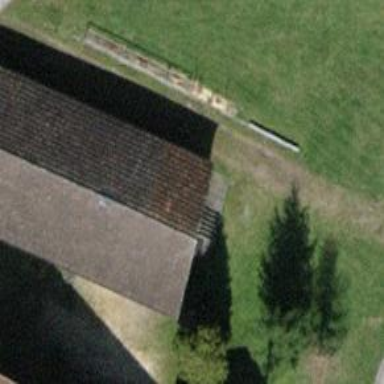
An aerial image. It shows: Shed.